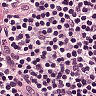
Metastatic tissue present: no